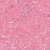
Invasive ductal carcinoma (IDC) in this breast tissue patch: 0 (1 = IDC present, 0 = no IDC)